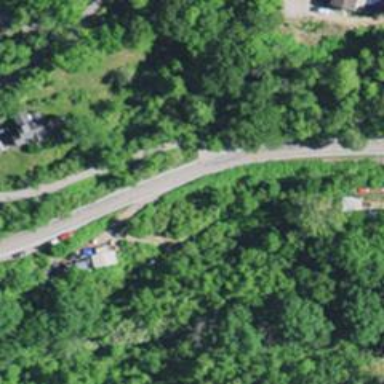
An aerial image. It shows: Secondary road.